Field crop: maize
Growth stage: 2
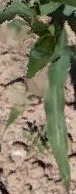
Species: maize